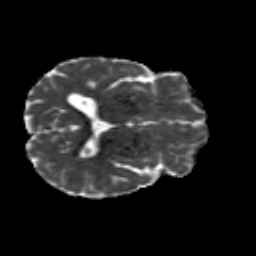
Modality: MD
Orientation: axial
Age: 28
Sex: male
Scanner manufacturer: siemens
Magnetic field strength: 3 T
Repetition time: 8.8 s
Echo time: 0.085 s